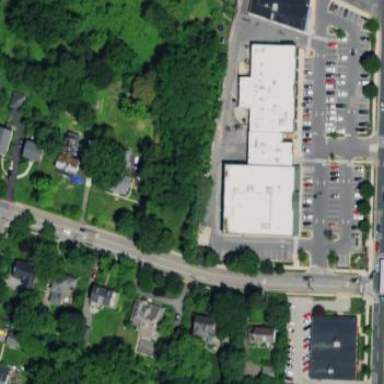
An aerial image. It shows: Retail area.